Question: I don't know if this is possible but I think it could be possible and I dont know how to do this. I simply want to load an image from parse.com like you retrieve objects from parse.com. Should I do it the same way I get strings from parse.com? I just found how to save images on parse but not how to get them. I would be happy if someone could show me a link to do this or a sample code.
I've already set up a string which is retrieved from parse:
'''
PFQuery *query = [PFQuery queryWithClassName:@"app"];
[query getObjectInBackgroundWithId:@"ID"
block:^(PFObject *textdu, NSError *error) {
if (!error) {
UIFont *welcomeLabelFont = [UIFont boldSystemFontOfSize:17];
welcomeLabel.text = [textdu objectForKey:@"ueberschriftnews"];
welcomeLabel.font = welcomeLabelFont;
welcomeLabel.textColor = [UIColor whiteColor];
welcomeLabel.textAlignment = NSTextAlignmentCenter;
welcomeLabel.backgroundColor = [UIColor clearColor];
welcomeLabel.shadowColor = [UIColor blackColor];
welcomeLabel.shadowOffset = CGSizeMake(0, 1);
[contentView addSubview:welcomeLabel];
// The get request succeeded. Log the score
NSString *text = [textdu objectForKey:@"newstext"];
UIFont *font = nil;
CGFloat points = 17;
CGFloat maxHeight = infoLabel.frame.size.height;
CGFloat textHeight;
do {
font = [UIFont systemFontOfSize:points];
CGSize size = CGSizeMake(infoLabelRect.size.width, 100000);
CGSize textSize = [text sizeWithFont:font constrainedToSize:size lineBreakMode: NSLineBreakByWordWrapping];
textHeight = textSize.height;
points -= 1;
} while (textHeight > maxHeight);
infoLabel.text = text;
infoLabel.numberOfLines = 9;
infoLabel.font = font;
infoLabel.textColor = [UIColor whiteColor];
infoLabel.textAlignment = NSTextAlignmentCenter;
infoLabel.backgroundColor = [UIColor clearColor];
infoLabel.shadowColor = [UIColor blackColor];
infoLabel.shadowOffset = CGSizeMake(0, 1);
[infoLabel sizeToFit];
[contentView addSubview:infoLabel];
} else {
infoLabel.text = @"something";
[infoLabel sizeToFit];
[contentView addSubview:infoLabel];
}
}];
'''
My parse set up:

Thanks.
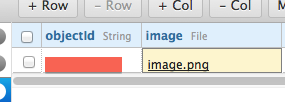
Answer: Yes, this is possible. If you use web interface to instead of string you should specify PFFile as a type. If you upload image from your iOS client here is a link to parse iOS guide how to do that <URL> .
Once your image is there you can download image this way:
'''
PFQuery *query = [PFQuery queryWithClassName:@"app"];
[query getObjectInBackgroundWithId:@"ID"
block:^(PFObject *textdu, NSError *error) {
{
// do your thing with text
if (!error) {
PFFile *imageFile = [textdu objectForKey:@"image"];
[imageFile getDataInBackgroundWithBlock:^(NSData *data, NSError *error) {
if (!error) {
UIImage *image = [UIImage imageWithData:data];
}
}];
}
}];
'''